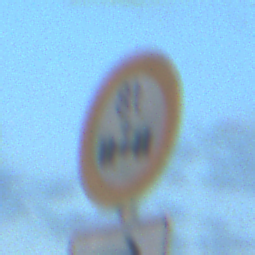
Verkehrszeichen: TatsaechlicheAchslast
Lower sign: RichtungsangabeDurchPfeile5
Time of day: SunriseSunset
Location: Outdoor (Nature)
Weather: PartlyCloudy
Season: NotSpecified
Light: Natural